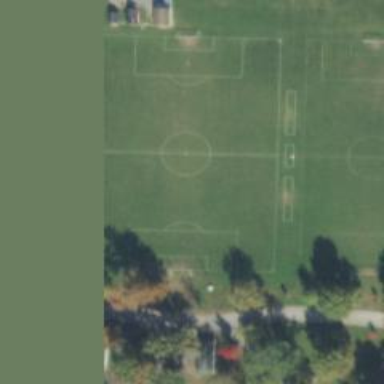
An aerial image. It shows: Soccer pitch for outdoor sports and leisure activities.